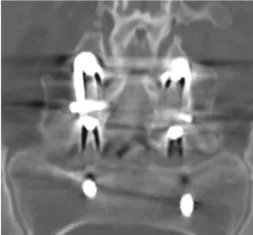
Advanced imaging findings on presentation. (F) CT myelogram also confirmed successful L4-S1 posterolateral fusion, which can be appreciated in this coronal image. MRI: magnetic resonance imaging, CT: computed tomography.
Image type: radiology (ct)